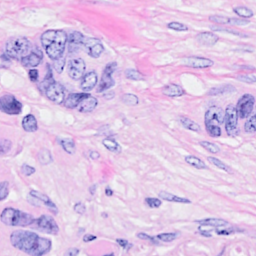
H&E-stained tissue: Breast